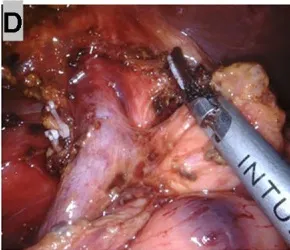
Robotic dissection in pylorus-preserving pancreatoduodenectomy (PPPD). (D) The skeletonized SMV/SMA and dissected retroperitoneum with peripancreatic soft tissue and the nerve plexuses removed.
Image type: medical_photograph (other_medical_photograph)